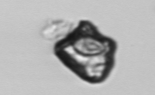
Label: Delphineis